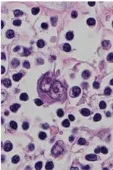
(G, H) Histological findings of hematoxylin-eosin staining in the abdominal periaortic lymph node. Enlarged atypical cells proliferated, and Hodgkin and Reed-Sternberg cells were observed.
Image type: pathology (h&e)